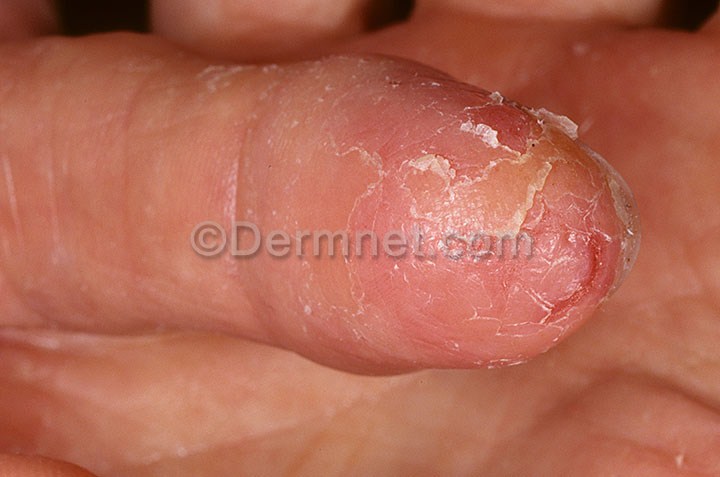
Disease: Eczema Photos